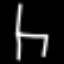
Label: chair